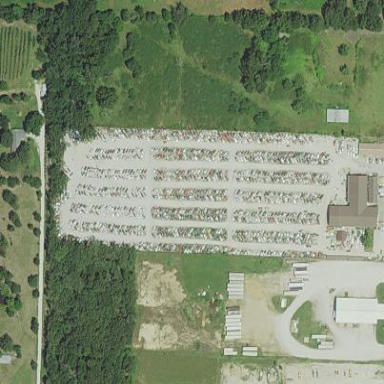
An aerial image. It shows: Industrial area designated as auto wrecker yard.